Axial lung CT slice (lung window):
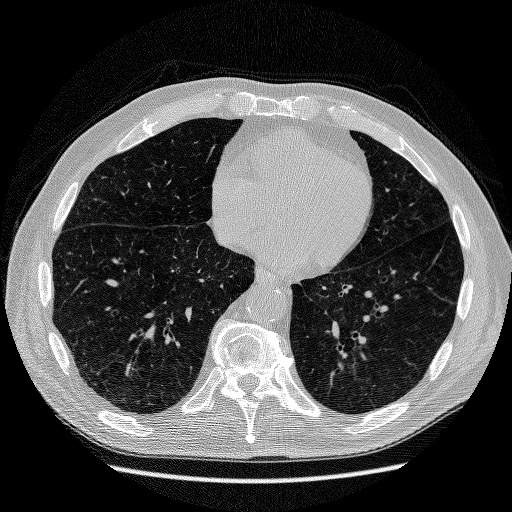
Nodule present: no